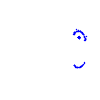
Particle: proton